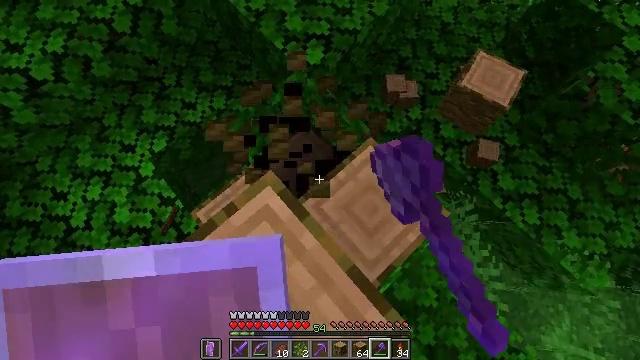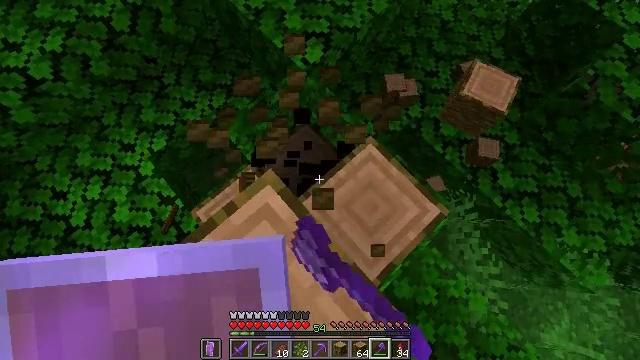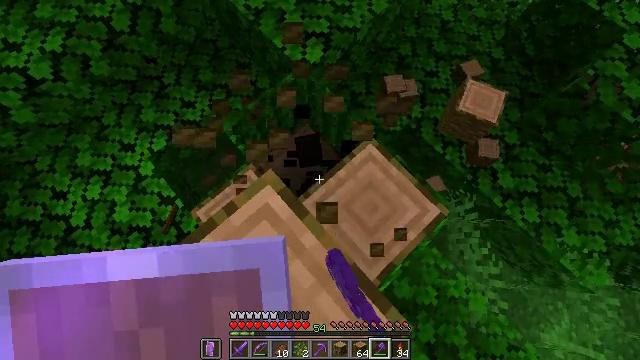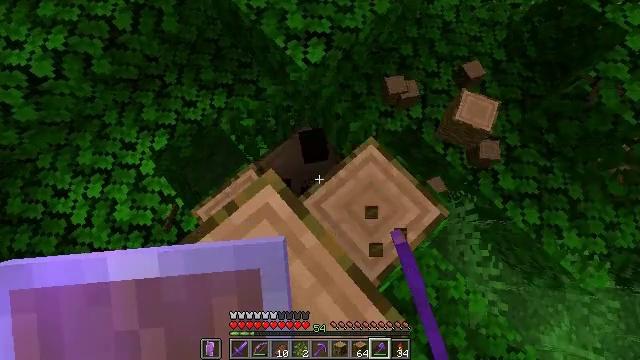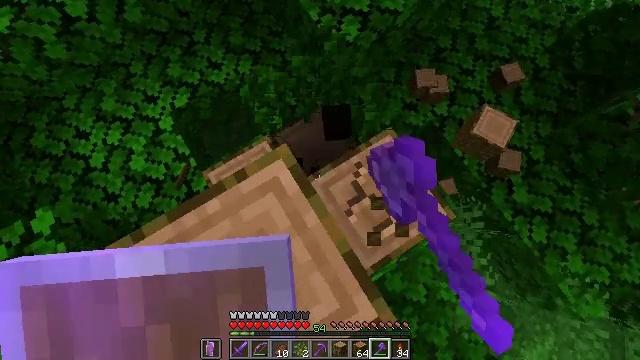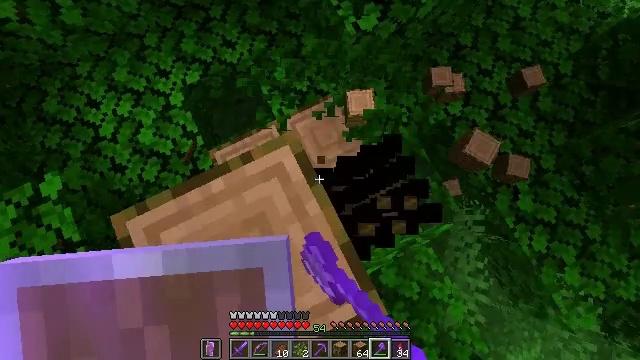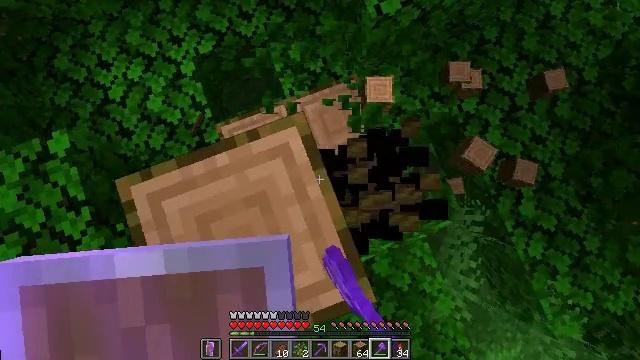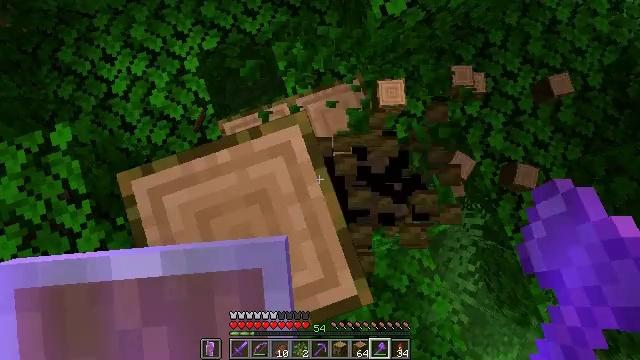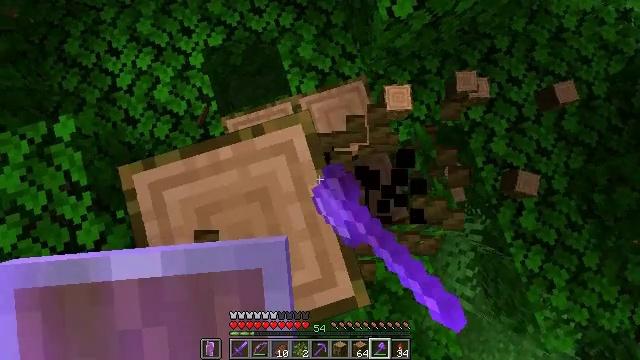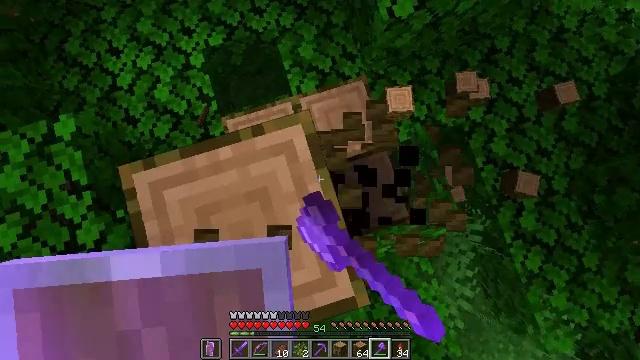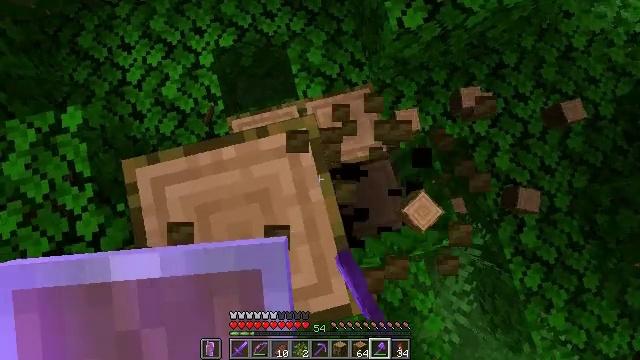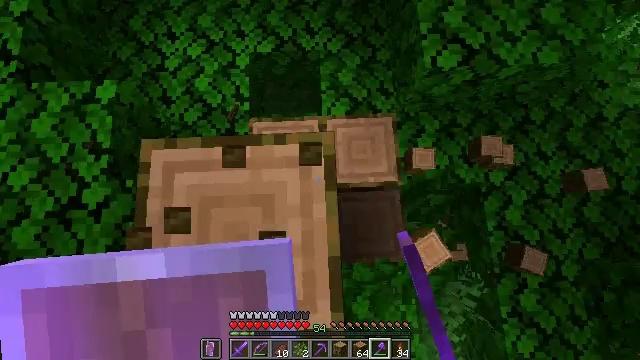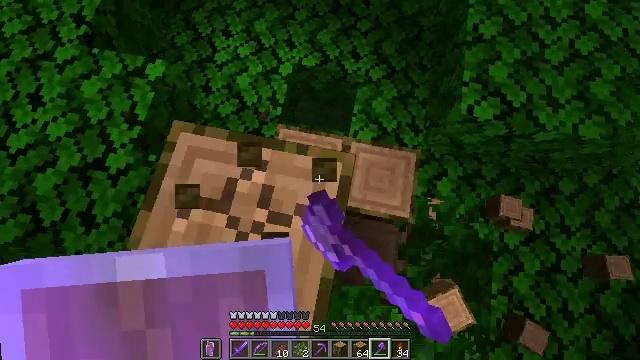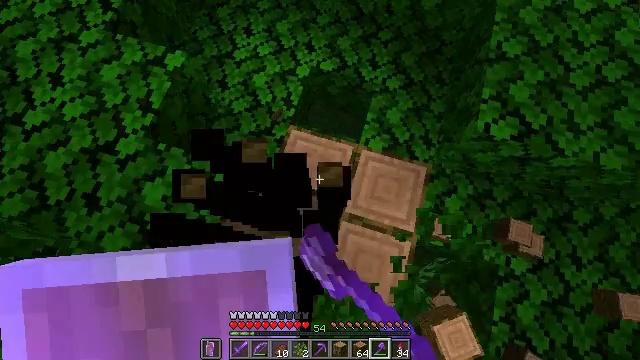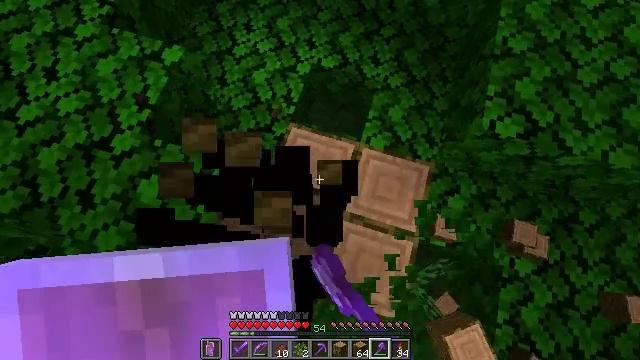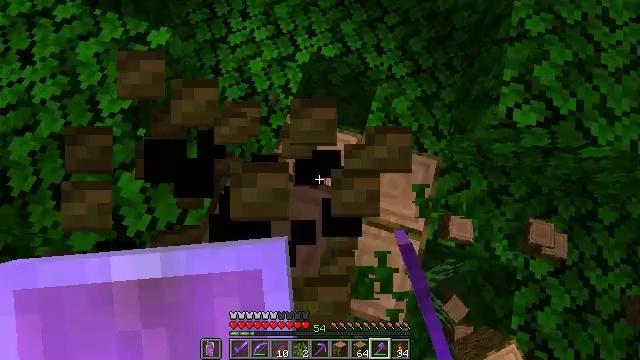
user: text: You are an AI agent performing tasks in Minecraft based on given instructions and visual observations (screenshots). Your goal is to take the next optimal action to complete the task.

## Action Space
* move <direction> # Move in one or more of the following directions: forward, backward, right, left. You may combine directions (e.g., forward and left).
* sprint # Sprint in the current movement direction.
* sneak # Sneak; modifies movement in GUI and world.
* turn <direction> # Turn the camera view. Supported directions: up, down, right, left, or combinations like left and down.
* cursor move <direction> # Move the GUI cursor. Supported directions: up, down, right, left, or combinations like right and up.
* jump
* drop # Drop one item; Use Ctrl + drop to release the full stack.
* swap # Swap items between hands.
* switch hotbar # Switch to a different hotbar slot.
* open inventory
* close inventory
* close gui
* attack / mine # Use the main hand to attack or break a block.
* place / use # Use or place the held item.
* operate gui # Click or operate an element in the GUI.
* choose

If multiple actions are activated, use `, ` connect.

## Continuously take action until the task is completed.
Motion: motion action
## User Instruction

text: Chop down a jungle log from the jungle tree.
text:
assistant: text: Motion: sneak, attack / mine
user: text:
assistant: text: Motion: sneak, attack / mine
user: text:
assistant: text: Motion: sneak, attack / mine
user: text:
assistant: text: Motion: sneak, turn left and down, attack / mine
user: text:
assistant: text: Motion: sneak, turn left and down, attack / mine
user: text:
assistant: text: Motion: sneak, turn left and down, attack / mine
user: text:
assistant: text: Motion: sneak, turn left, attack / mine
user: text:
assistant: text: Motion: sneak, turn left, attack / mine
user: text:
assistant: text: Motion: sneak, attack / mine
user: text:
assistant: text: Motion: sneak, turn left and up, attack / mine
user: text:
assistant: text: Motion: sneak, turn left and up, attack / mine
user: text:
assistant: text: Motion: sneak, turn left and up, attack / mine
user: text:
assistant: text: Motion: sneak, turn left and up, attack / mine
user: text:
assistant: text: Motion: sneak, attack / mine
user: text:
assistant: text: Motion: sneak, attack / mine
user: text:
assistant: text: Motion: sneak, attack / mine
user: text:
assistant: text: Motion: sneak, attack / mine
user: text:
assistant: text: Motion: sneak, attack / mine
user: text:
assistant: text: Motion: sneak, attack / mine
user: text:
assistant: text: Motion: sneak, attack / mine
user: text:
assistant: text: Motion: sneak, attack / mine
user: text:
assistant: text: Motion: sneak, attack / mine
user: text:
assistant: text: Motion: sneak, attack / mine
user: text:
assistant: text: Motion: sneak, attack / mine
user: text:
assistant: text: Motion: sneak, attack / mine
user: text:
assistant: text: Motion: sneak, attack / mine
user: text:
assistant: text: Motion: sneak, attack / mine
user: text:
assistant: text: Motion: sneak, turn right and up, attack / mine
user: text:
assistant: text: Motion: sneak, turn right and up, attack / mine
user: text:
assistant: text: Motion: sneak, turn right and up, attack / mine